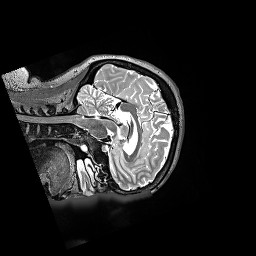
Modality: T2w
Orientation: sagittal
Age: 38
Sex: female